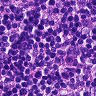
Metastatic tissue present: no